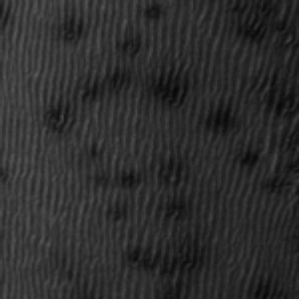
Label: frost